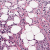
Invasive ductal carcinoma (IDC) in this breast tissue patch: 0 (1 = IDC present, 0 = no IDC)